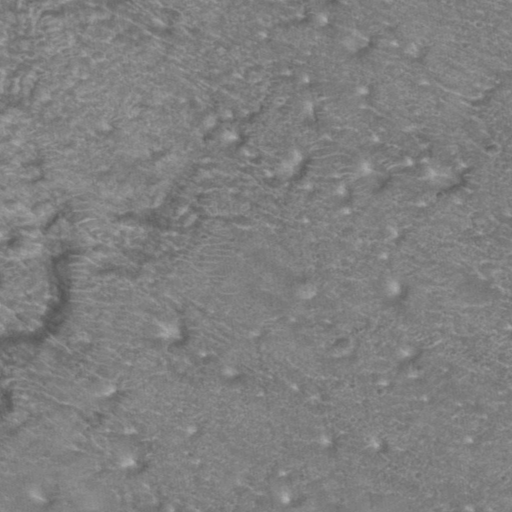
Classes present: Background